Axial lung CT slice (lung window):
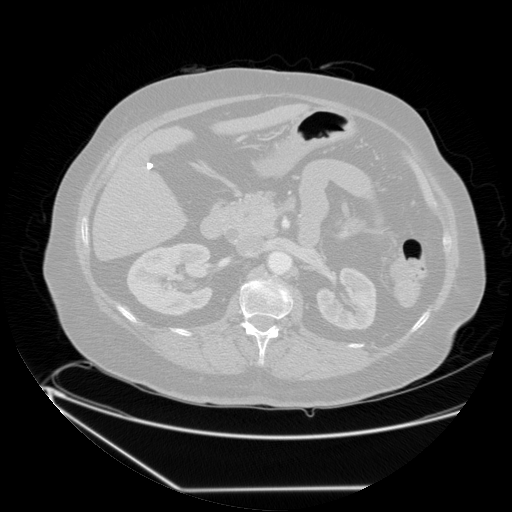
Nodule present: no